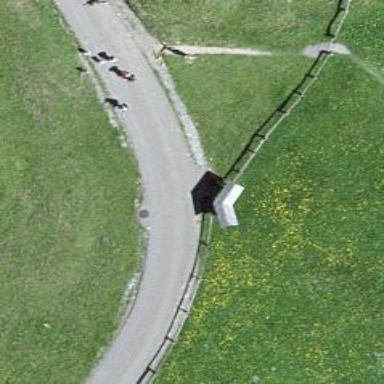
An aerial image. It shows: Wooden fence.